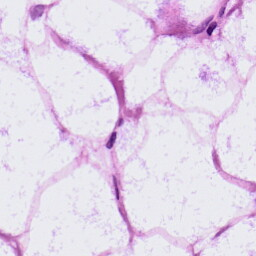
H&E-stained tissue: LymphNode